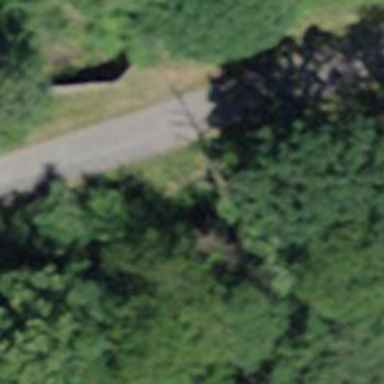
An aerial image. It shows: Culvert tunnel.